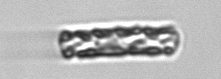
Label: Dactyliosolen_fragilissimus